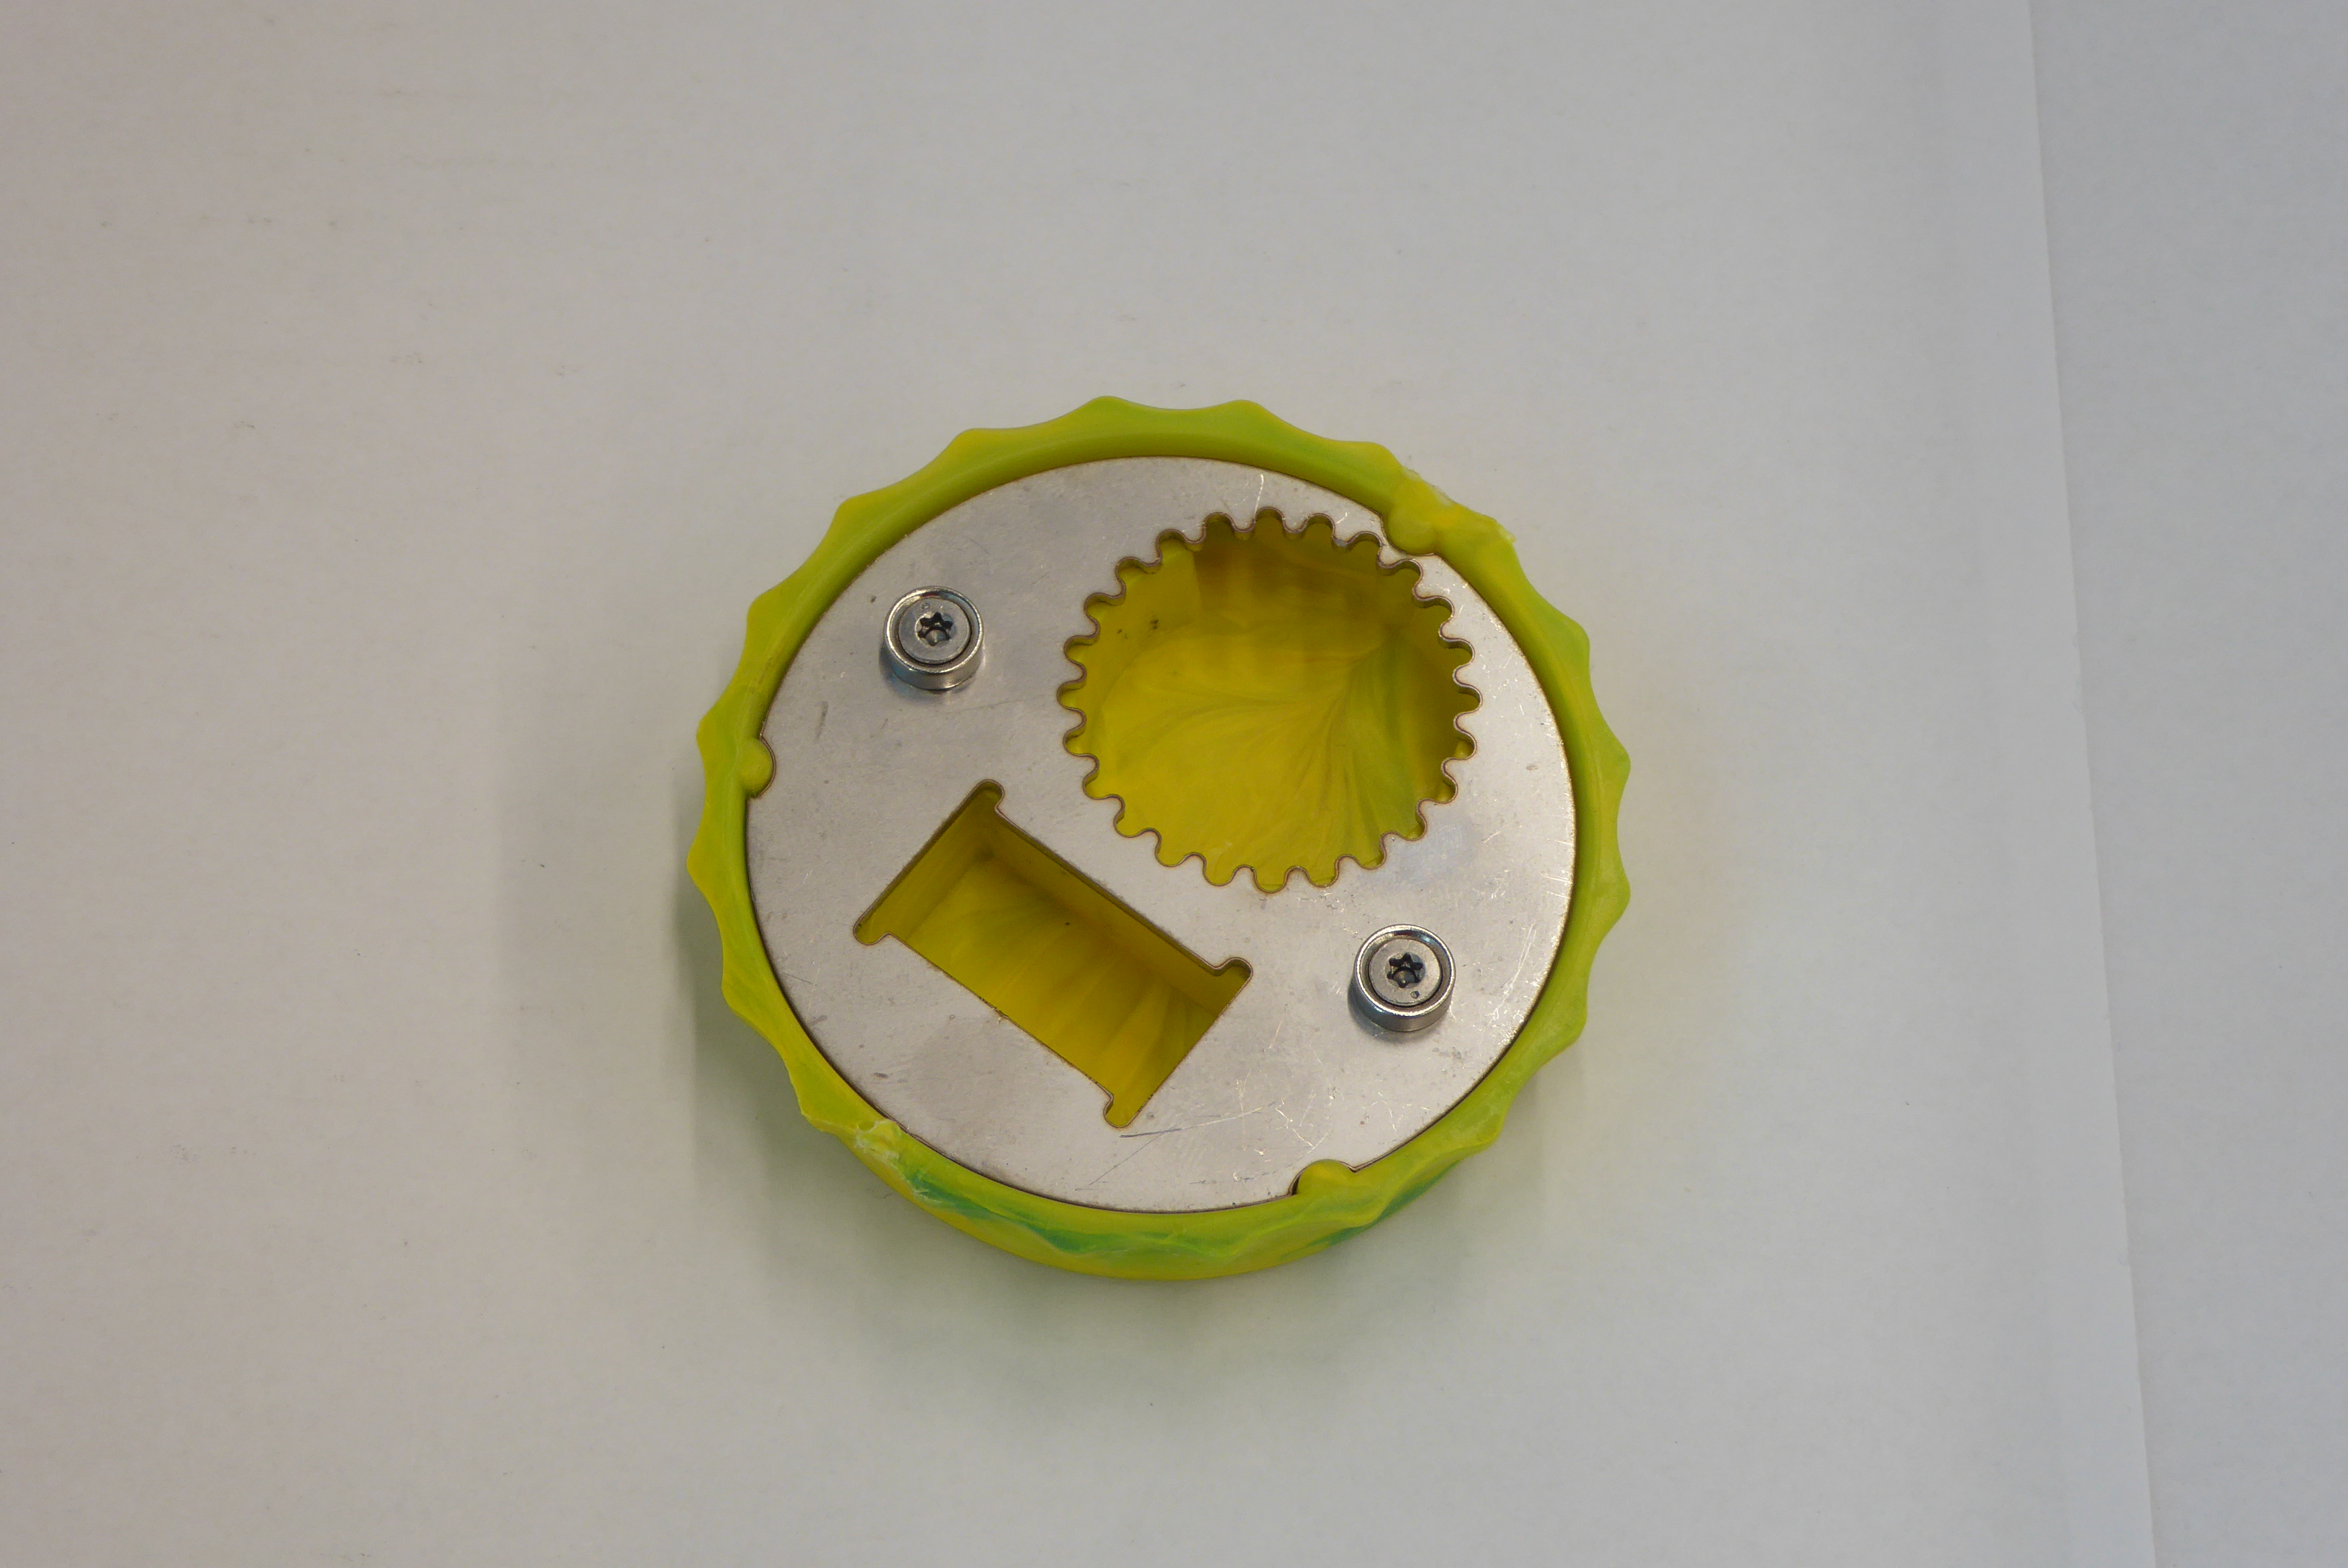
Label: Bottle Opener